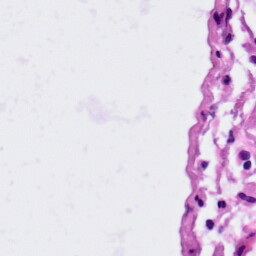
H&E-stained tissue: Lung